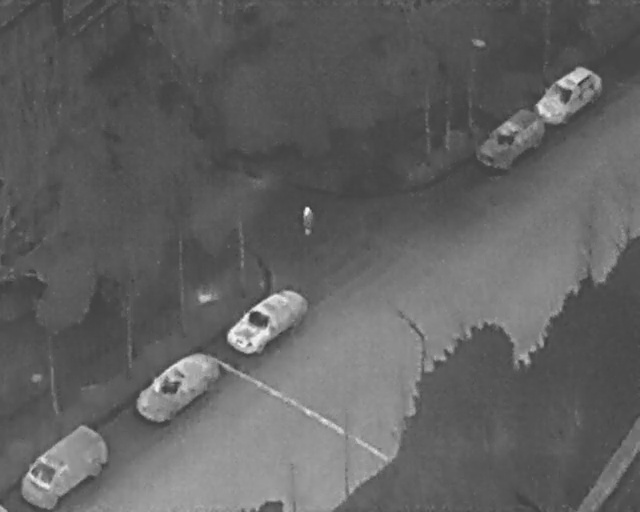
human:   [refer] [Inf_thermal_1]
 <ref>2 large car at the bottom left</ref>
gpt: <box>[[3, 82, 16, 99, 1], [20, 71, 34, 79, 47]]</box>

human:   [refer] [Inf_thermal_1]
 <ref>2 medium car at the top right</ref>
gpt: <box>[[73, 23, 85, 31, 48], [83, 15, 94, 22, 48]]</box>